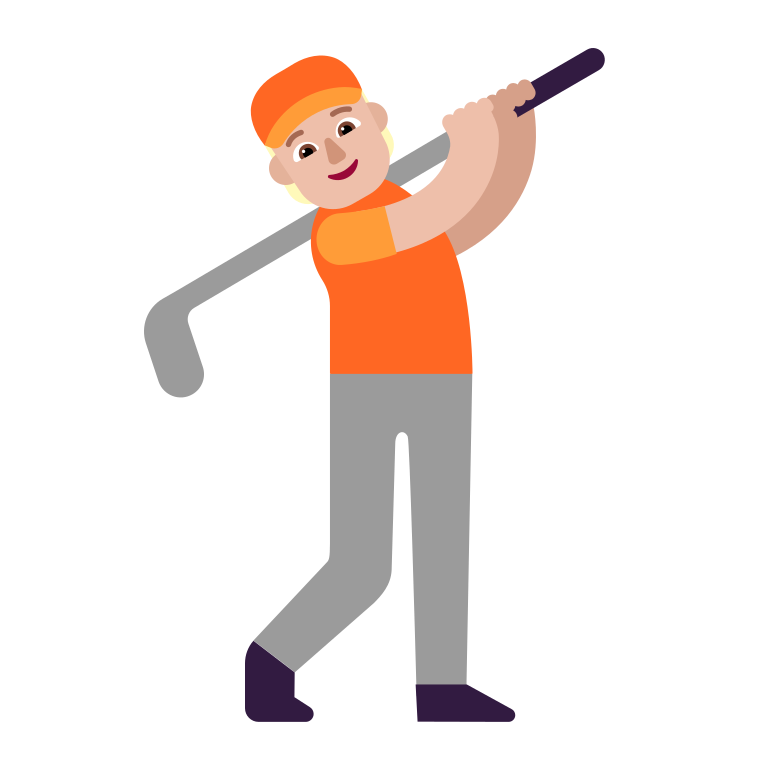
person golfing flat  light